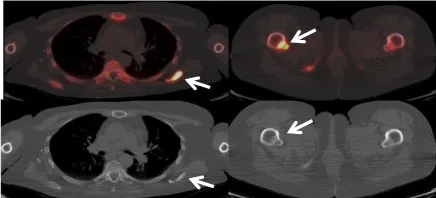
Imaging study with 18Na-F Bone PET/CT. 18NA-F bone PET/CT imaging studies at baseline, before administration of radium-223 (Ra-223) dichloride.
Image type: radiology (pet)